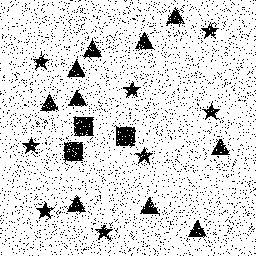
Squares: 3
Triangles: 10
Stars: 8
Total shapes: 21